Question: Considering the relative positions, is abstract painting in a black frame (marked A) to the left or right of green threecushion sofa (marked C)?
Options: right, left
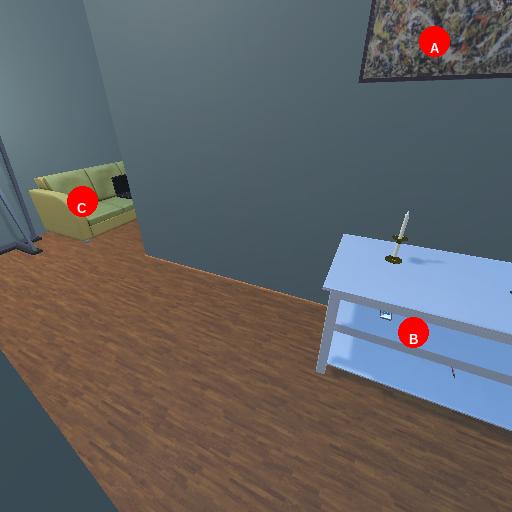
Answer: right